Question: I have two tables 'test1' and 'test2'. What I need is, I would like to update one column in the table 'test2' with data from the table 'test1'. My query is
'''
UPDATE test2 t2
SET t2.name = (SELECT t1.name
FROM test1 t1
WHERE t1.id = t2.mob)
WHERE t2.mob IN (SELECT t1.id
FROM test1 t1
WHERE t1.id = t2.mob)
'''
It's showing '3 Rows updated' , But It's not reflecting in my table. My <URL>. Is there any issue in my query. Or what should I do alternately.

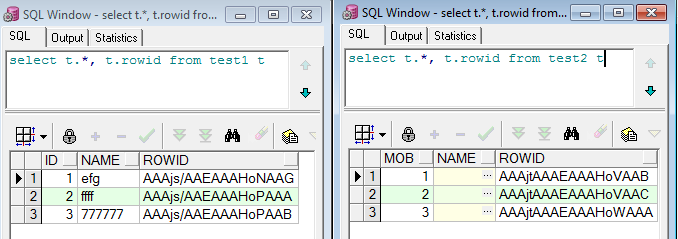
Answer: The 'WHERE' part in your query is absolutely unnecessary because it always evaluates to 'TRUE'. So the correct one to update all rows in 't2' is:
'''
UPDATE test2 t2
SET t2.name = (SELECT t1.name
FROM test1 t1
WHERE t1.id = t2.mob)
'''
Also in PL/SQL Developer transactions are not commited automatically by default. You have to manually commit it by pressing that green arrow on the panel.